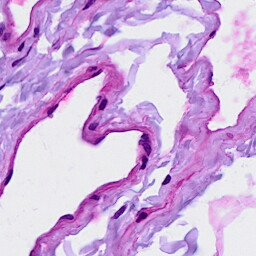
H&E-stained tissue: Breast